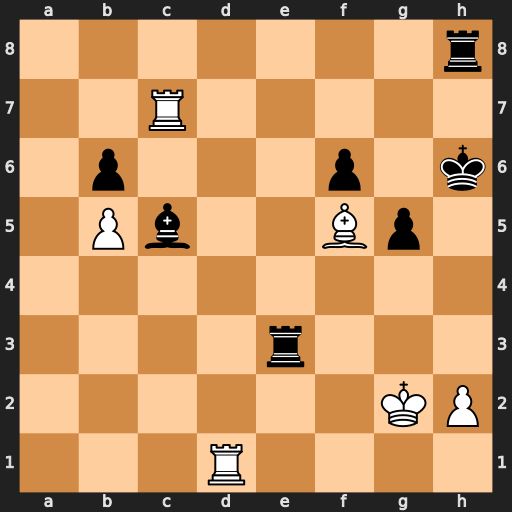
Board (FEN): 7r/2R5/1p3p1k/1Pb2Bp1/8/4r3/6KP/3R4
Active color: w
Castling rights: -
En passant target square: -
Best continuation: Rd8 g4 Rxh8+